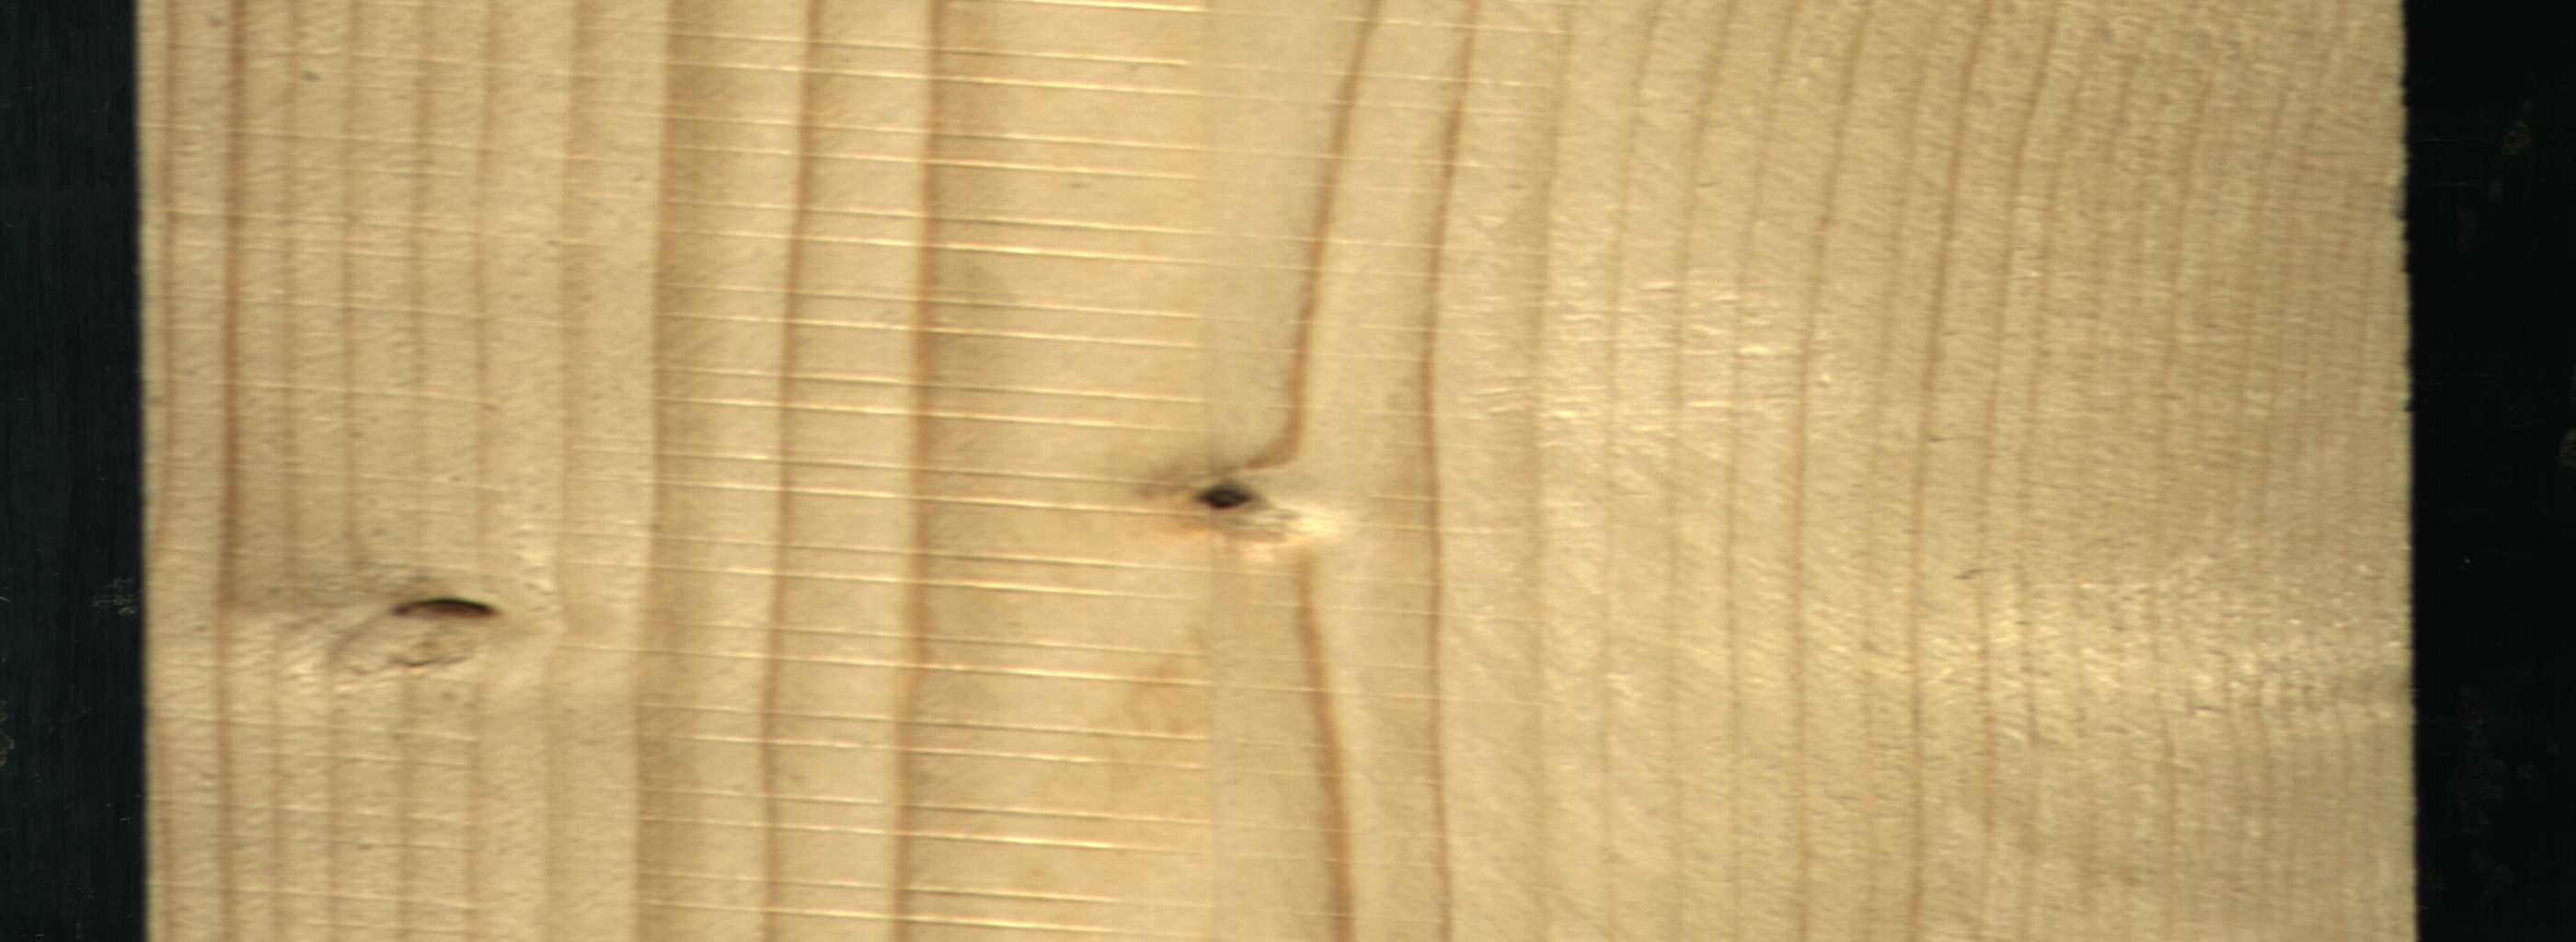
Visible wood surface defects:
Dead_Knot
Dead_Knot